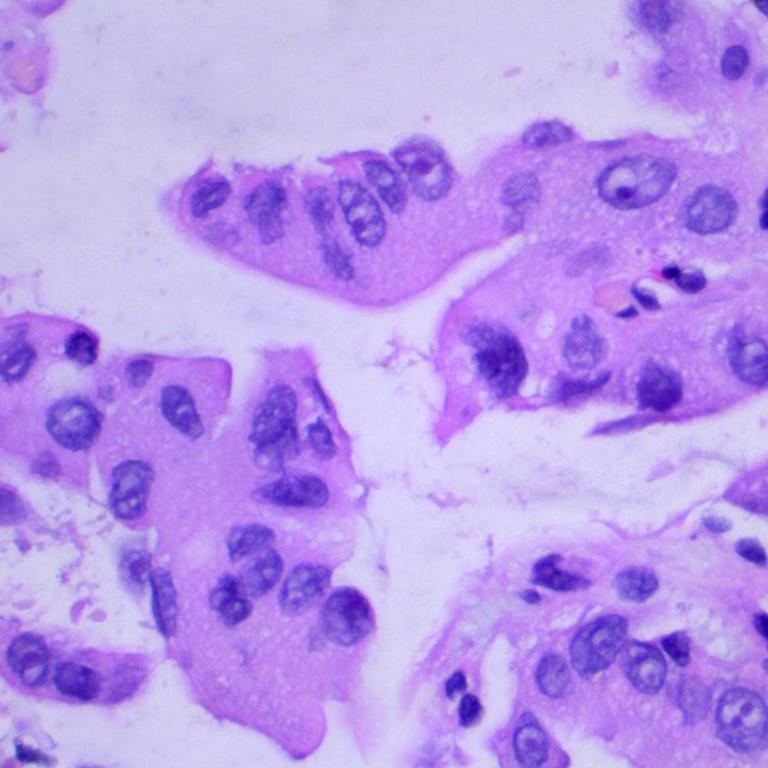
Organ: lung
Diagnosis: adenocarcinomas